Aerial crown-view tile of a tropical tree (Barro Colorado Island, Panama), acquired 20250512:
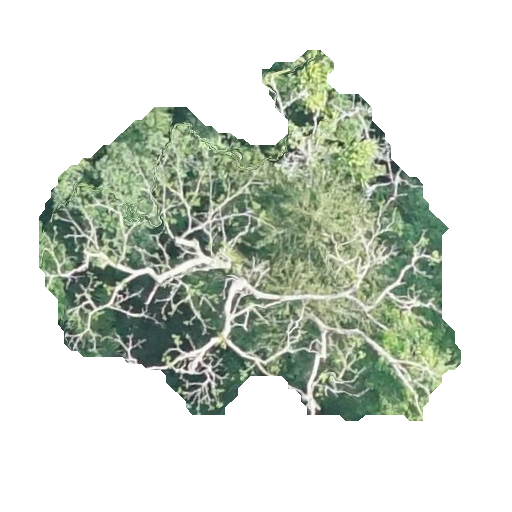
Species: Quararibea stenophylla
GBIF accepted scientific name: Quararibea stenophylla
Crown area: 149.892 m²